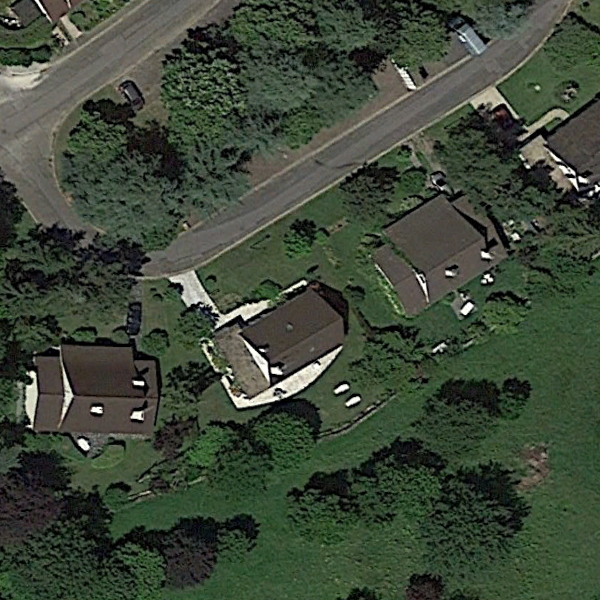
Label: MediumResidential